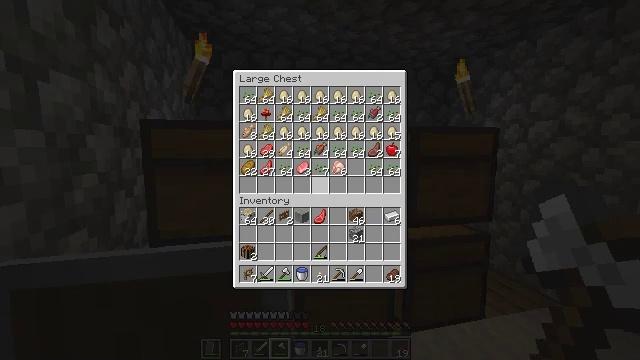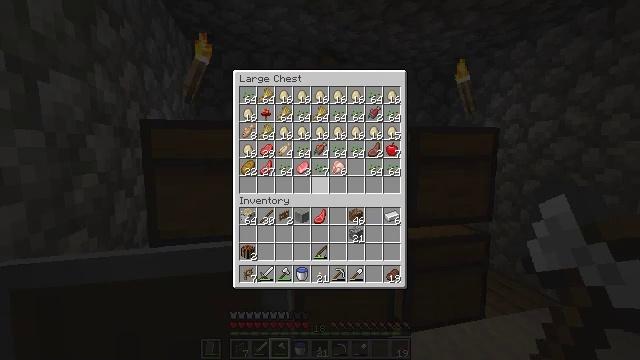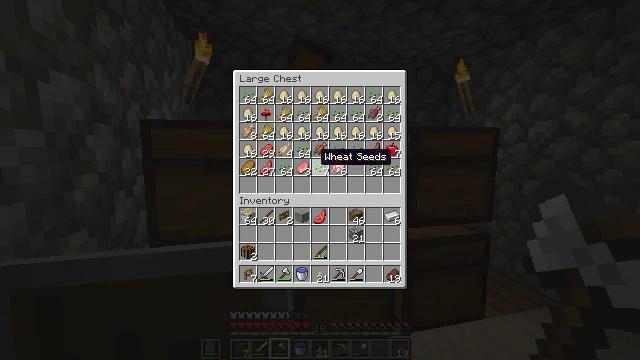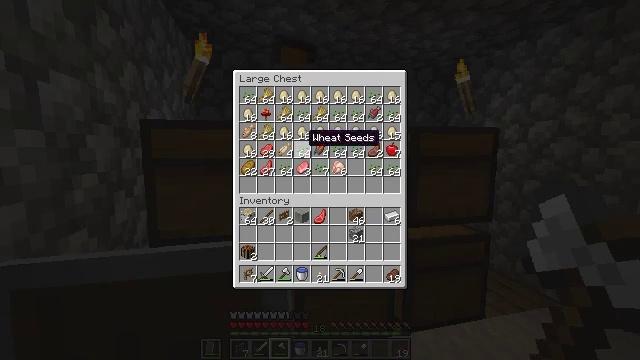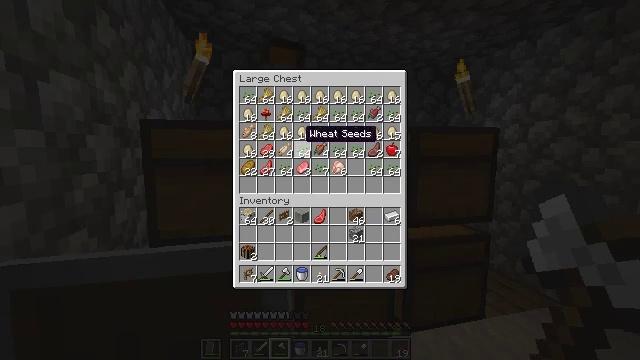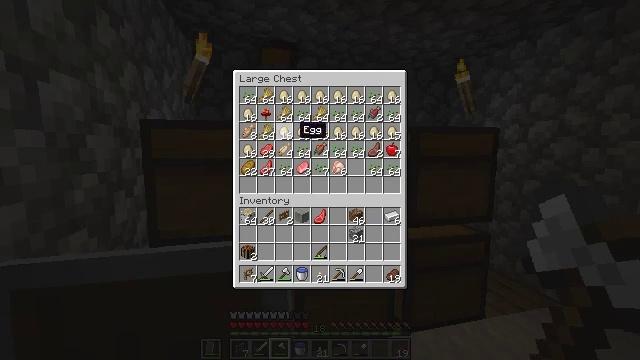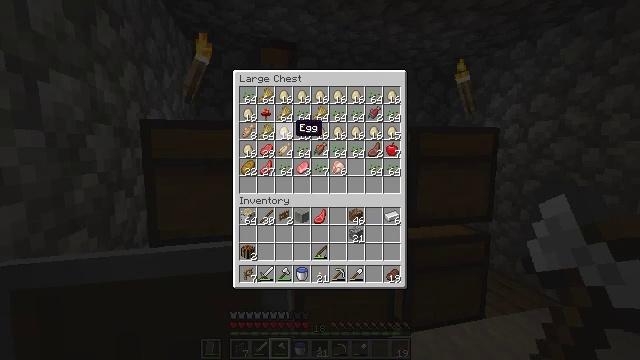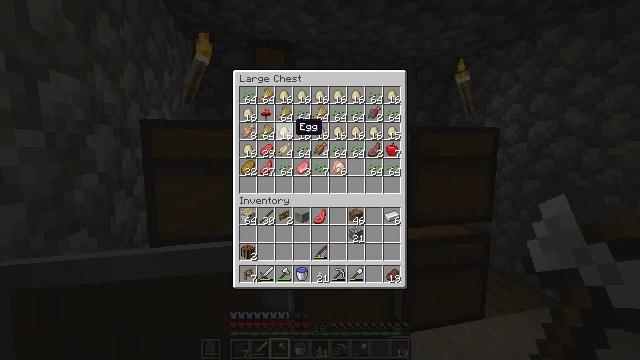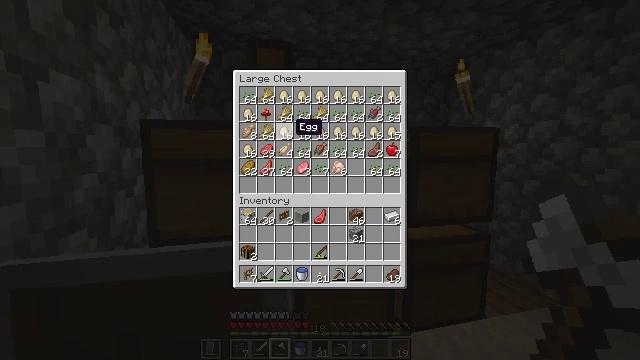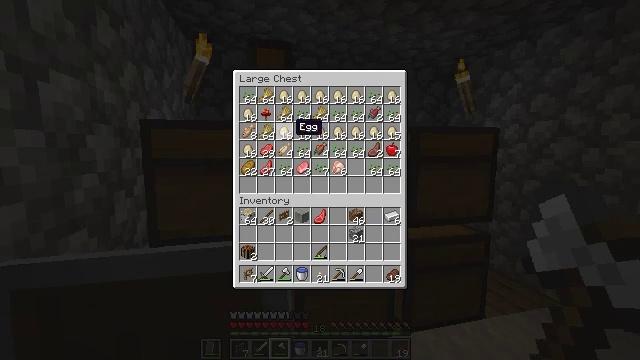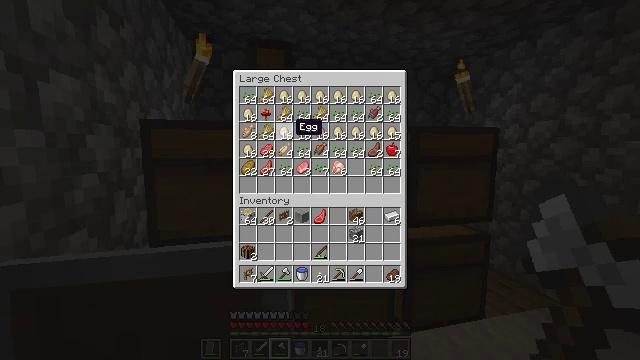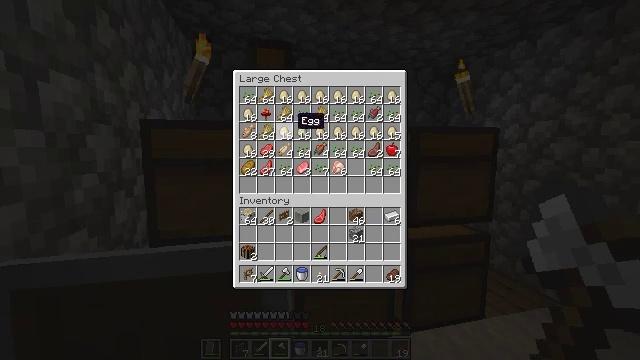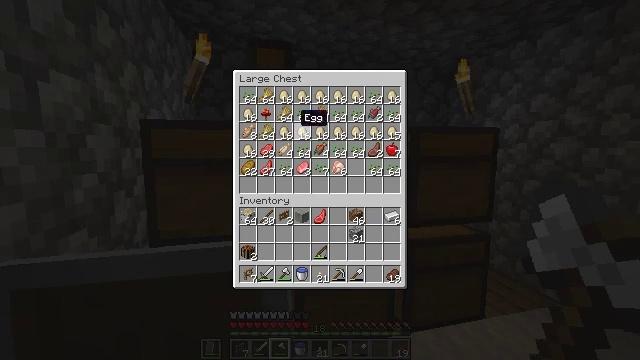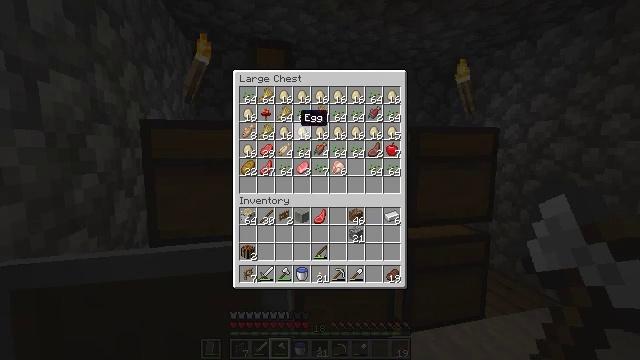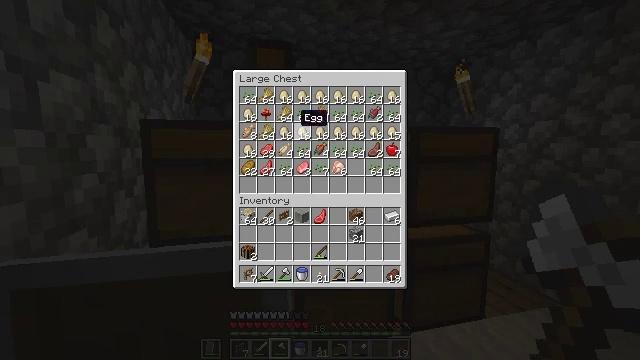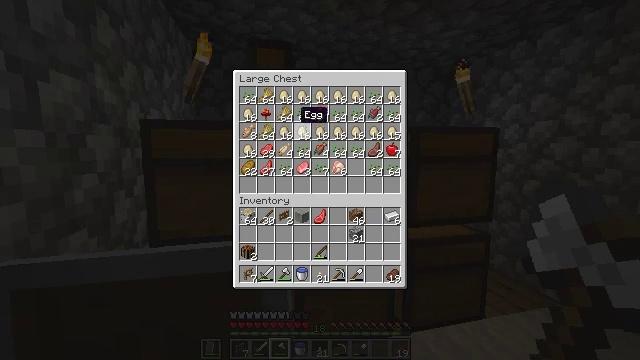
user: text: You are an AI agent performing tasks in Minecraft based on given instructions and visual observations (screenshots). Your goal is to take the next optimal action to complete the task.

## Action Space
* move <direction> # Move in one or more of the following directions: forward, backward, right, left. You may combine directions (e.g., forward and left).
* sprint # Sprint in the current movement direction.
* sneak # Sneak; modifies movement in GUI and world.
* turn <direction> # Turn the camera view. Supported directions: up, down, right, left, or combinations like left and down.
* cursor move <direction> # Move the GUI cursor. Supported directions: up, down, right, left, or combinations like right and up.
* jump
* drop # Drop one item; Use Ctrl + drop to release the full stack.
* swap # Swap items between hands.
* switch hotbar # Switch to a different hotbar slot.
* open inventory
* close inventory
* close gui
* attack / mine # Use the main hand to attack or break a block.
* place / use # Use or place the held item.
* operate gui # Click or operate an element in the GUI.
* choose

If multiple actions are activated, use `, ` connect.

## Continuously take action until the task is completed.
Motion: motion action
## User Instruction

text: Open the crafting table and craft a hay block with wheat.
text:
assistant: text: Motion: no_op
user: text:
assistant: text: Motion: cursor move up
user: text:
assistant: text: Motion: cursor move left and up
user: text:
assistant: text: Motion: no_op
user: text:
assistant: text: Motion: no_op
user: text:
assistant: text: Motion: no_op
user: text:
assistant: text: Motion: no_op
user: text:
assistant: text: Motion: no_op
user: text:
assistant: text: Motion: no_op
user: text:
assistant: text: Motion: no_op
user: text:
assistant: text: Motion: no_op
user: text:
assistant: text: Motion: no_op
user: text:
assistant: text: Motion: no_op
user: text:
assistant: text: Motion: no_op
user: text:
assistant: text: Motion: sneak
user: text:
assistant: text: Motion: sneak
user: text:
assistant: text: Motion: sneak
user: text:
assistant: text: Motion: sneak
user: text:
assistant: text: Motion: sneak
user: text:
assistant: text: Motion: sneak
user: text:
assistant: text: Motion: sneak
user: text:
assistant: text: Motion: sneak, operate gui
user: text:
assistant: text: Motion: sneak, operate gui
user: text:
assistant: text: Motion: sneak
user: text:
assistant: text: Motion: sneak
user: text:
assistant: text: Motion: cursor move left
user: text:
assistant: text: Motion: turn left and down, close gui
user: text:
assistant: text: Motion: turn left and down, open inventory
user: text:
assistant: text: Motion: turn left and down
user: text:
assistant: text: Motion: move left, turn left and down